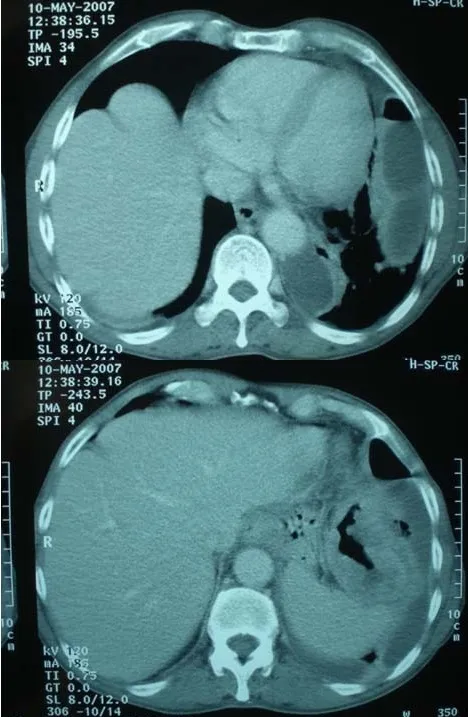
Computed tomographic image of the loculated effusion and the thickened splenic flexure.
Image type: radiology (ct)